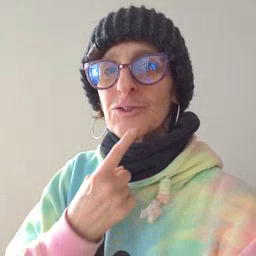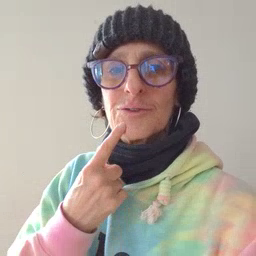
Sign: chin